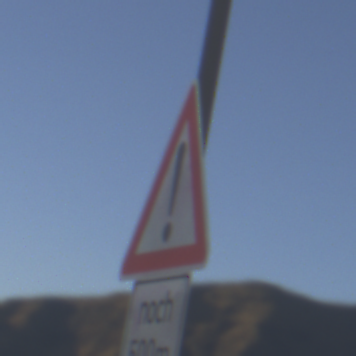
Verkehrszeichen: Gefahrenstelle
Zusatzzeichen unten: LaengeEinerStrecke3
Umgebung: Outdoor, Nature
Tageszeit: SunriseSunset
Wetter: Clear
Licht: Natural
Jahreszeit: NotSpecified
Kontrast: HighContrast